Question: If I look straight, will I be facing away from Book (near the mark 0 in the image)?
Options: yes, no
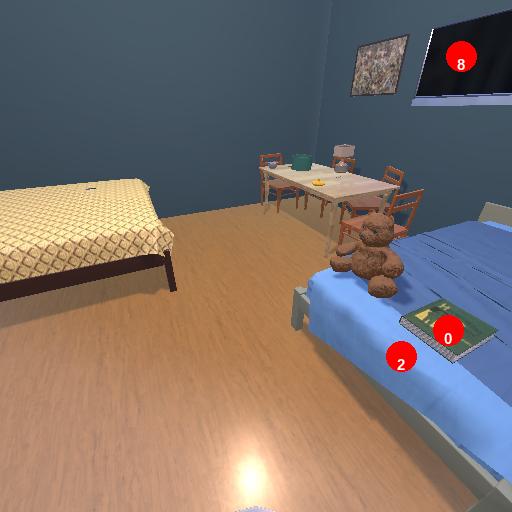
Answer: yes